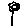
Label: flower